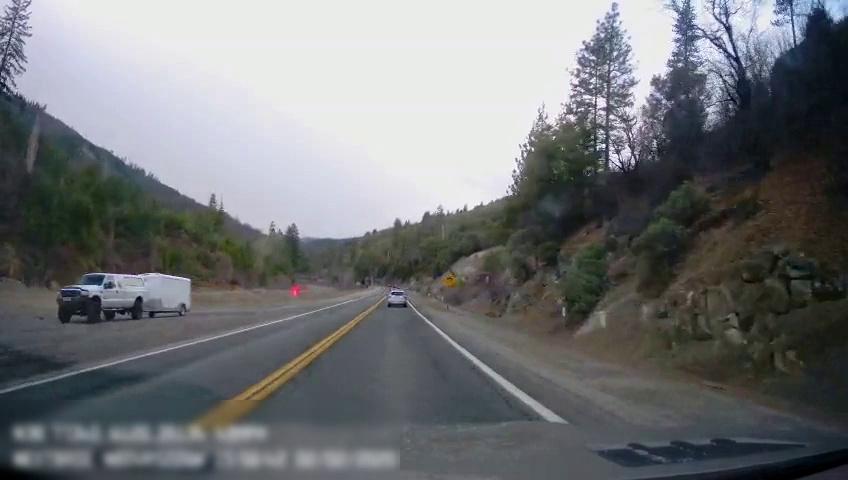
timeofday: Day
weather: Cloudy
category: Drivable Space
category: Vehicles | Car
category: Vehicles | Truck
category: Lanes | Current Lane
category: Lanes | Current Lane
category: Lanes | Opposite Lane
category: Traffic | Signs